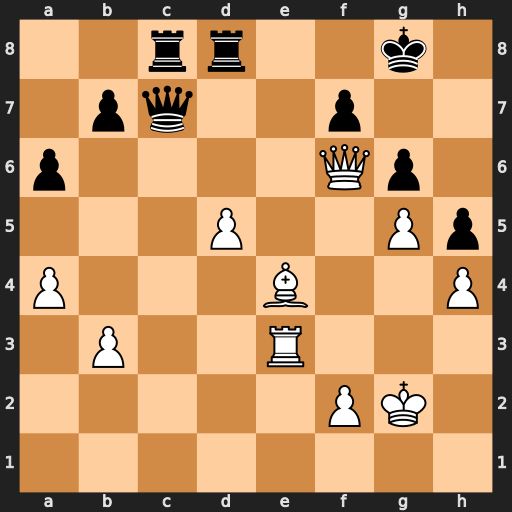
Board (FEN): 2rr2k1/1pq2p2/p4Qp1/3P2Pp/P3B2P/1P2R3/5PK1/8
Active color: w
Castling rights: -
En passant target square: -
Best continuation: Bxg6 fxg6 Re7 Qxe7 Qxe7